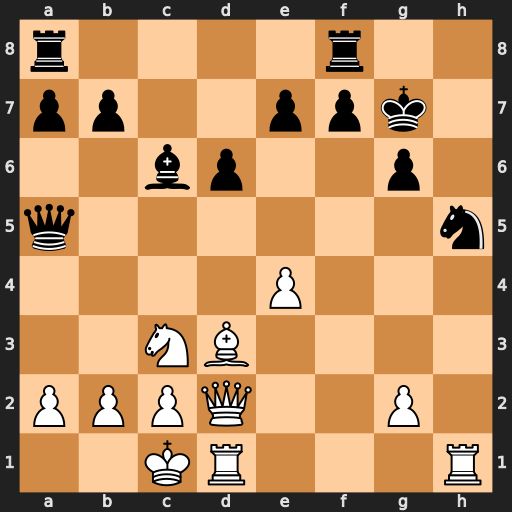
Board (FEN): r4r2/pp2ppk1/2bp2p1/q6n/4P3/2NB4/PPPQ2P1/2KR3R
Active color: w
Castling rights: -
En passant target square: -
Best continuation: g4 Rh8 gxh5